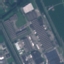
Land use / land cover: Industrial